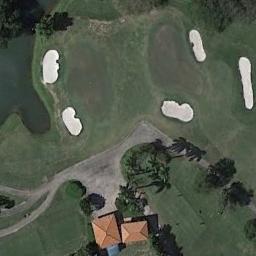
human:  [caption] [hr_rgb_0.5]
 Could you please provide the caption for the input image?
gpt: There are several rows of trees on this lawn .

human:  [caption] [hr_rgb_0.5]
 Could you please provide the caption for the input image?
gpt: The golf course has a lake, A putting green, Two pavilions, Some barrier trees and sandpits .

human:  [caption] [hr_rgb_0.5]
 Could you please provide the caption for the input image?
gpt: On the large turf of the golf course On the large green turf of the golf course there are several bunkers and lakes and several paths and many trees and buildings .

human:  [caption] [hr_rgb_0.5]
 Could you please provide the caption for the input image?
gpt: There are two buildings next to the golf course .

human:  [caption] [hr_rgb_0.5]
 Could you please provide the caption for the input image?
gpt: There are five bunkers and two brown buildings on the golf course .